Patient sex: F
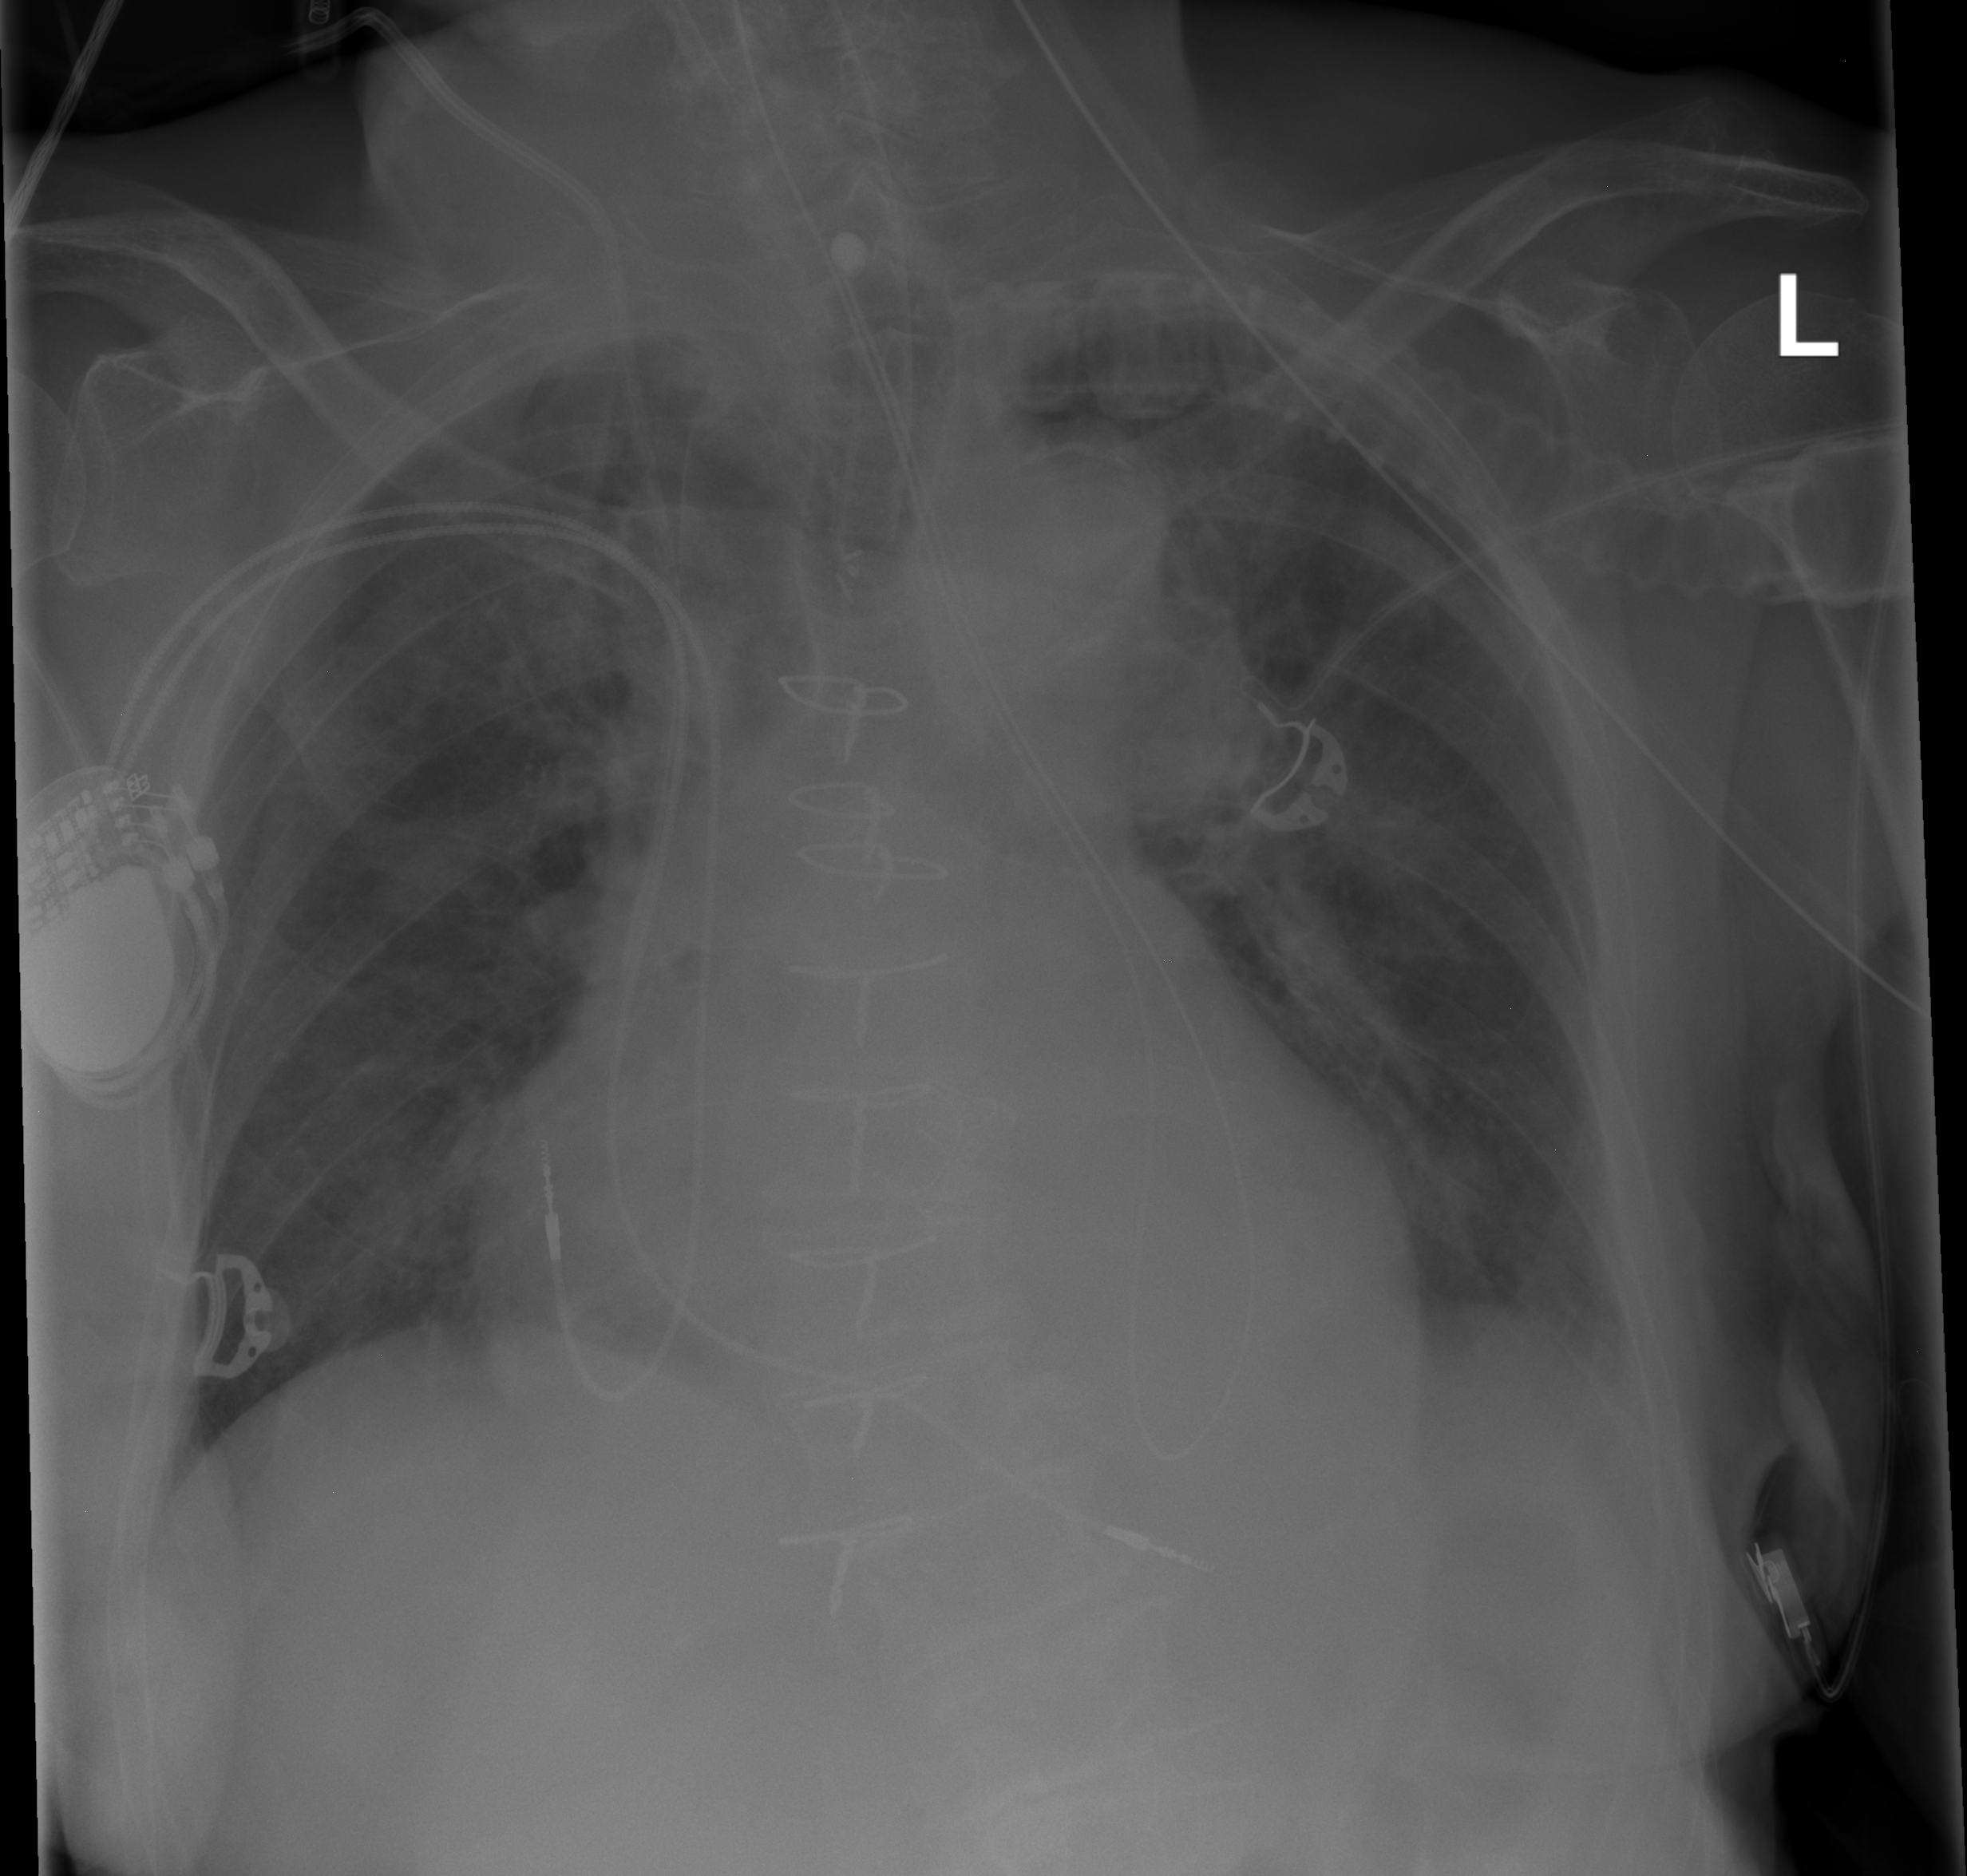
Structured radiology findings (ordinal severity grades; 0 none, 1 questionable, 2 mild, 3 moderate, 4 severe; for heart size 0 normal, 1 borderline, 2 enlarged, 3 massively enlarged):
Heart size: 2
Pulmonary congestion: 2
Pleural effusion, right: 0
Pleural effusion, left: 1
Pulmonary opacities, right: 0
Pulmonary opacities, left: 2
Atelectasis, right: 2
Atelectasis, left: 2